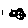
Label: bird